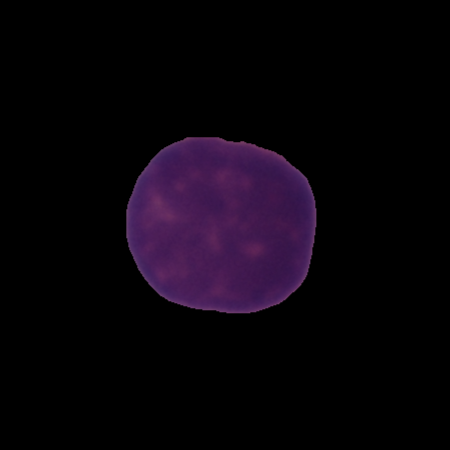
Label: healthy